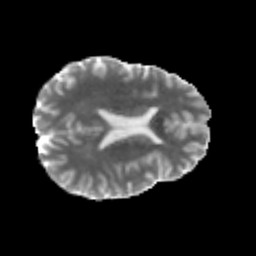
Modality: MD
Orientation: axial
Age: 28
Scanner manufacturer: philips
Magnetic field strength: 3 T
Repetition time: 8.552 s
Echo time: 0.1273 s